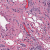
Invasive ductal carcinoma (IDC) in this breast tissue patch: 1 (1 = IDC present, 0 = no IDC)